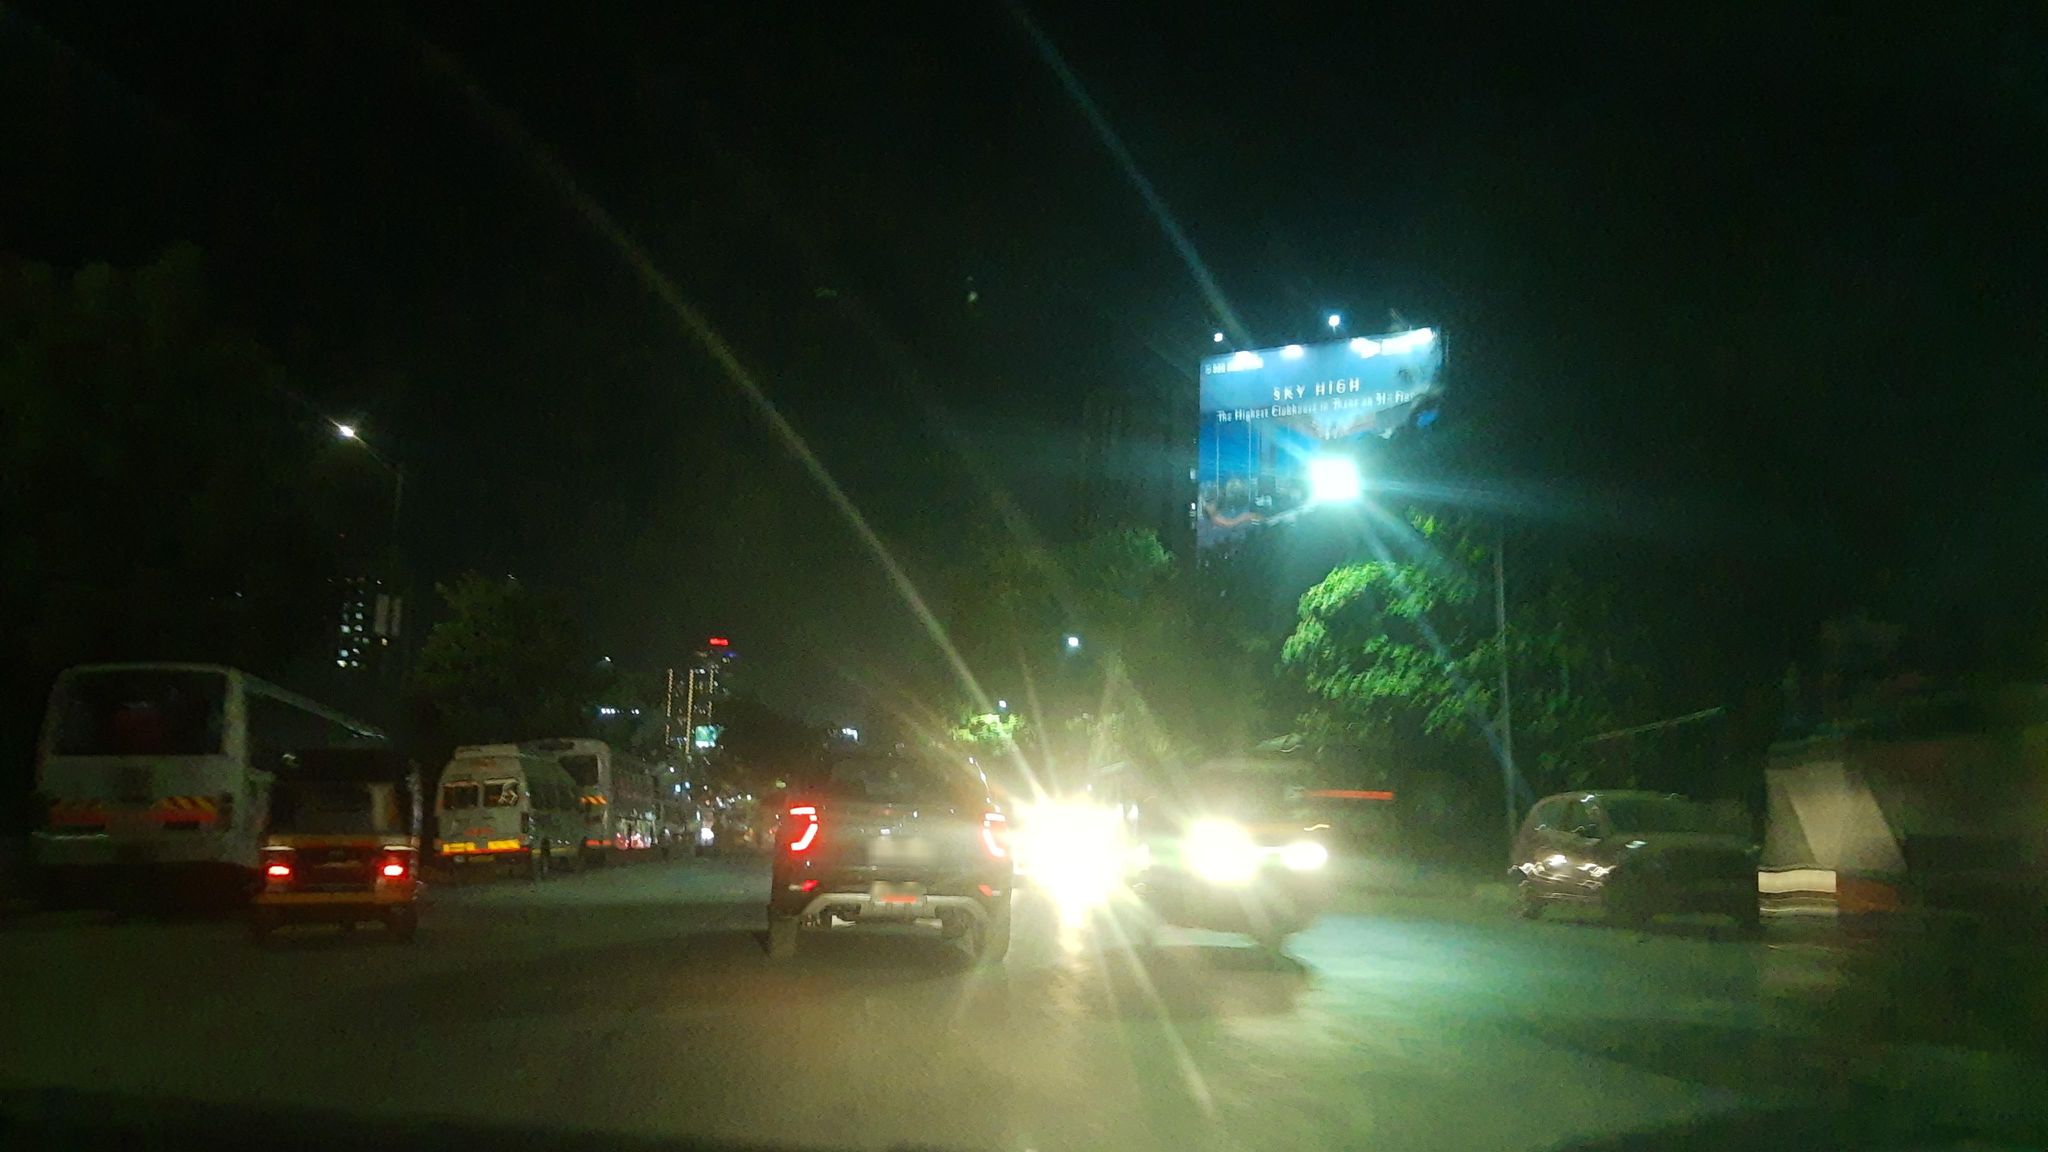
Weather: clear
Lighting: night
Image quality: slightly poor
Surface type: driving surface
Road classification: tertiary
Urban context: urban centre
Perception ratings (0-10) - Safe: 1.68, Lively: 4.84, Beautiful: 2.54, Boring: 1, Depressing: 6.1, Wealthy: 4.36